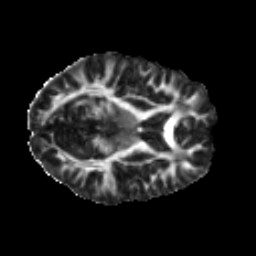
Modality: FA
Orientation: axial
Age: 30
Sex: male
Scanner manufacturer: ge
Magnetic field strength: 3 T
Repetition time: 7.8 s
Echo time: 0.0606 s